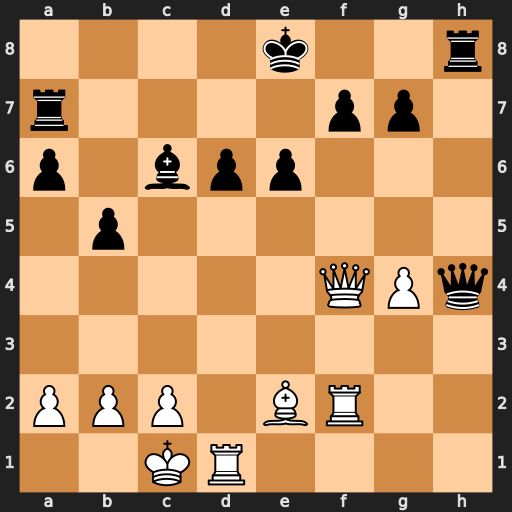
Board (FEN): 4k2r/r4pp1/p1bpp3/1p6/5QPq/8/PPP1BR2/2KR4
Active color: w
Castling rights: k
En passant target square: -
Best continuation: Qxd6 Rd7 Qxc6